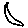
Label: moon